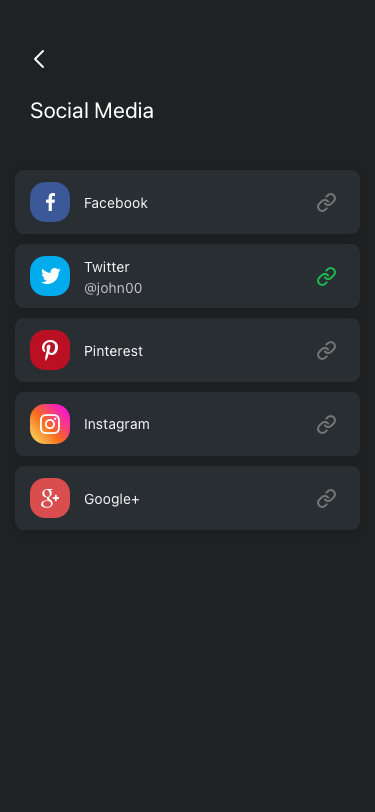
Text in this UI design:
Google+
Instagram
Pinterest
Twitter
@john00
Facebook
Social Media